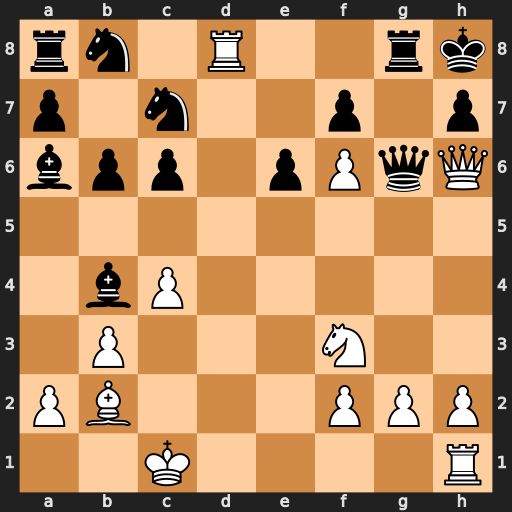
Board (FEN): rn1R2rk/p1n2p1p/bpp1pPqQ/8/1bP5/1P3N2/PB3PPP/2K4R
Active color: w
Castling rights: -
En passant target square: -
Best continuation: Qg7+ Qxg7 fxg7#